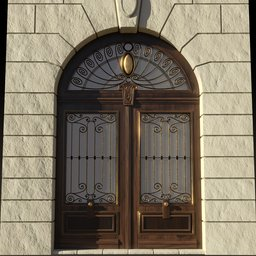
Label: architecture